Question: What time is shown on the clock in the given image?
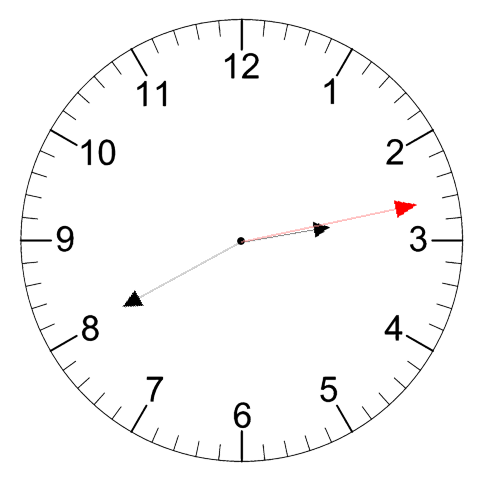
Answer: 02:40:13